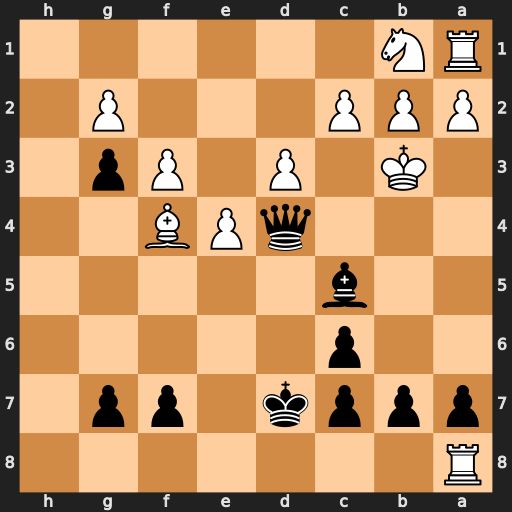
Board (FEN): R7/pppk1pp1/2p5/2b5/3qPB2/1K1P1Pp1/PPP3P1/RN6
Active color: b
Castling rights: -
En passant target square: -
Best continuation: Qb4#